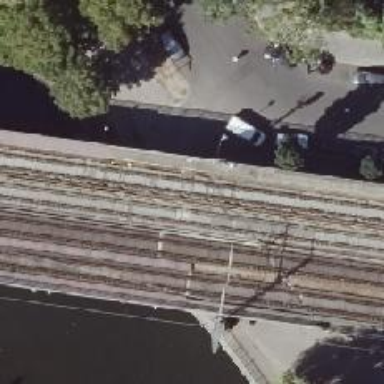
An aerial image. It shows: Bridge carrying electrified light rail without ballast.